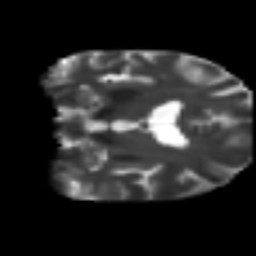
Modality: T2w
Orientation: coronal
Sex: male
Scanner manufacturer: ge
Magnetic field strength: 3 T
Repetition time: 7 s
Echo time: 0.0811 s